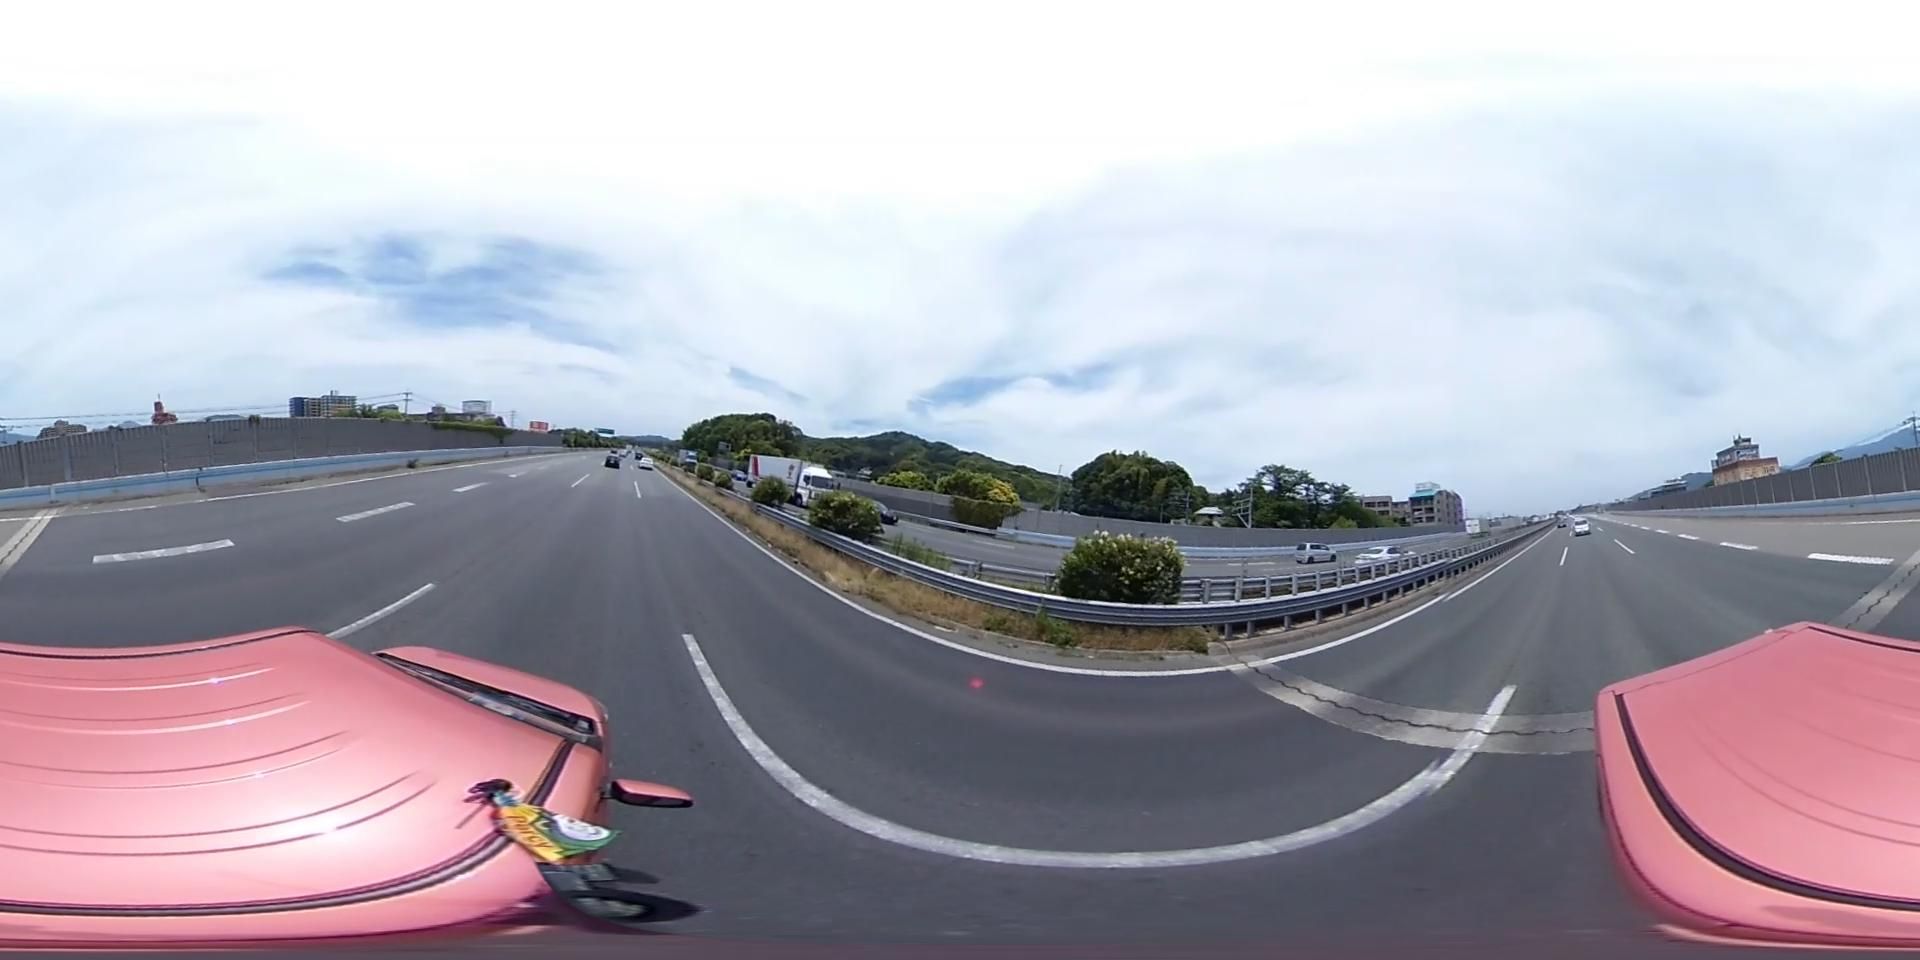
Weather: cloudy
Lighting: day
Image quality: slightly poor
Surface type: driving surface
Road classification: primary
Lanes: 2.0
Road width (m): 5.0
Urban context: urban centre
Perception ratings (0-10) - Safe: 0.61, Lively: 4.78, Beautiful: 7.87, Boring: 3.72, Depressing: 6.62, Wealthy: 3.49